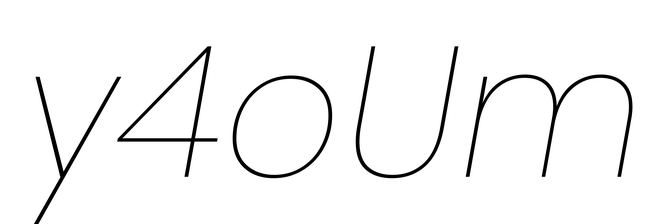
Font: Poppins-ThinItalic